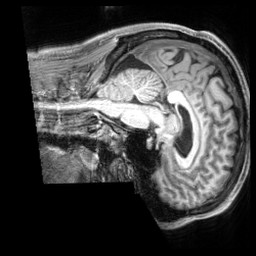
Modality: T1w
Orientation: sagittal
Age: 26
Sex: male
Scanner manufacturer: siemens
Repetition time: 2.3 s
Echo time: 0.00229 s